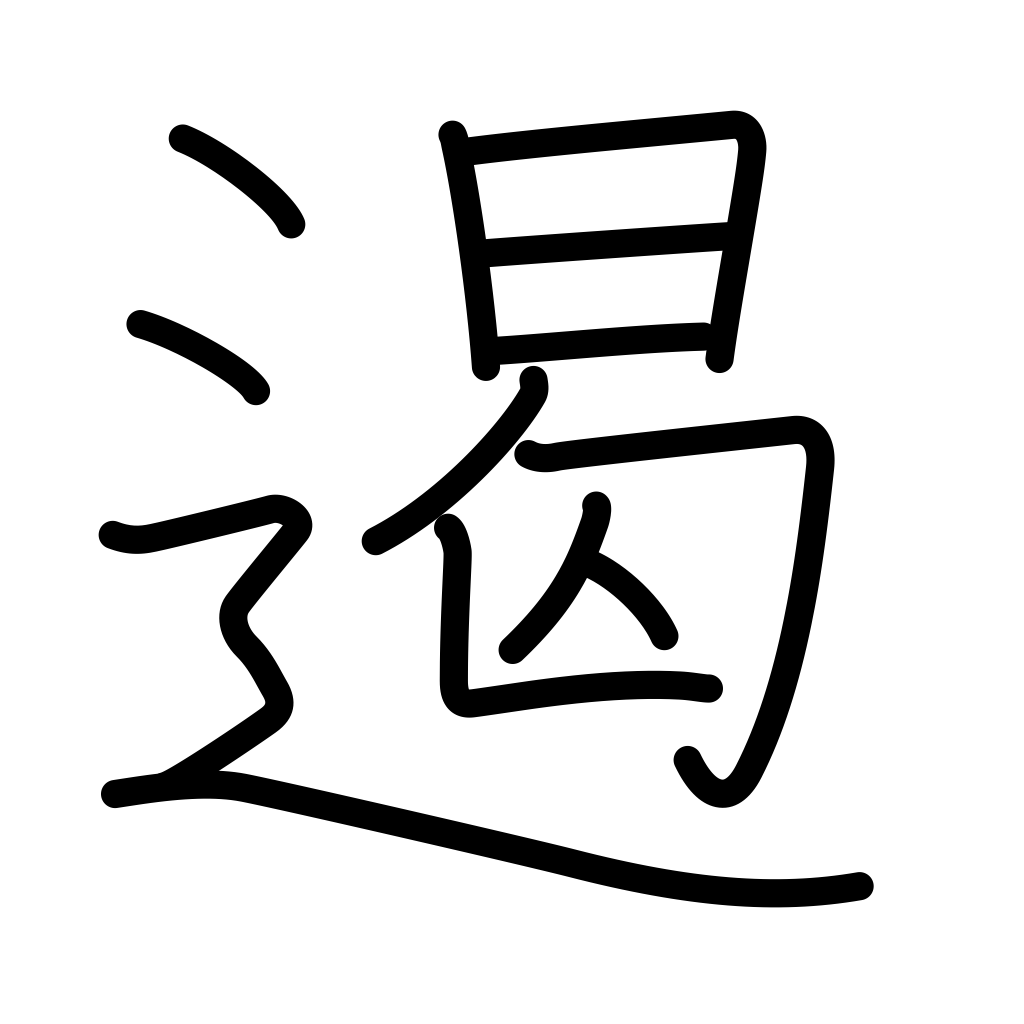
Meaning: stop, suppress